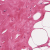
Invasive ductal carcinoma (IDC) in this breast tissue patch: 0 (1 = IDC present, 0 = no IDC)